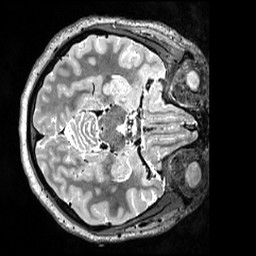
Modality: T2w
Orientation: axial
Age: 27
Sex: female
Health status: healthy
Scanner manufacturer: siemens
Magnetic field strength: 3 T
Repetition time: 3.2 s
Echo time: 0.563 s